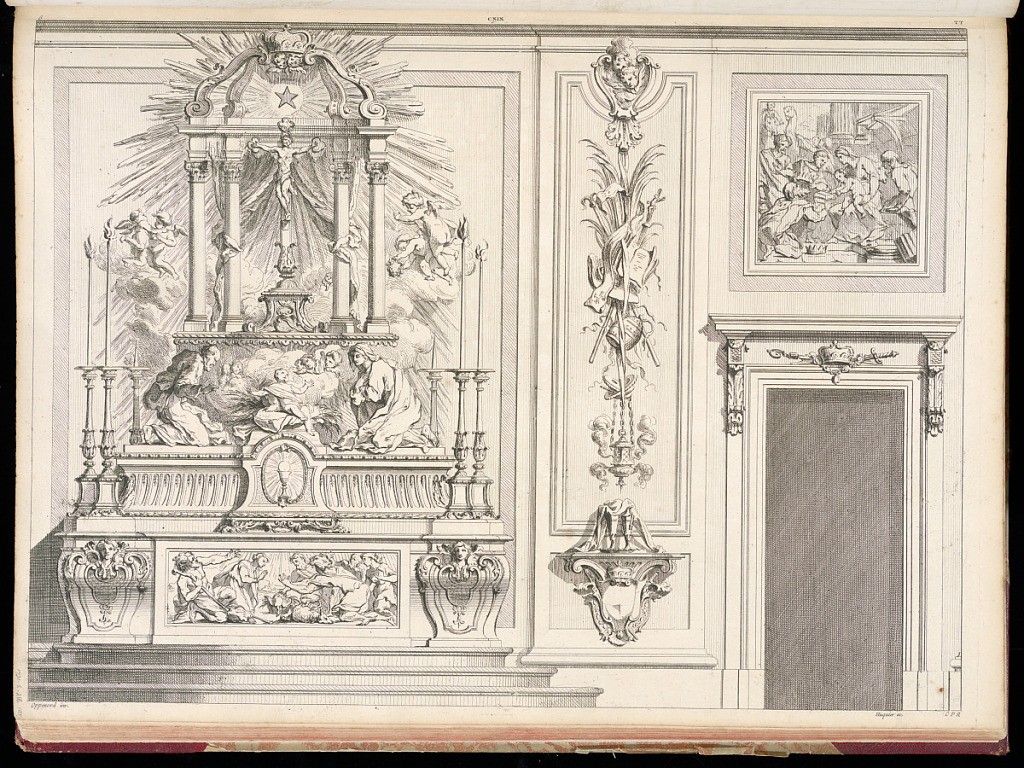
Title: Elevation of an Altar
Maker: Gilles-Marie Oppenord, French, 1672–1742
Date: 1749-1761
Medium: Etching and engraving on laid paper
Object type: Bound print
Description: Elevation of an interior with an altar at the left. The altar has at its base a scene of sacrifice on its front, and on top of it tall torchères and a sculptural group of the Nativity. Above the group of the holy family is Christ on the Cross under a baldachin. To the right of the altar is a panel with a carved trophy and a console table with cups for the Eucharist. Above the door, farther to the right, is a scene of gifts being brought to the infant Christ. The plate is signed and numbered.